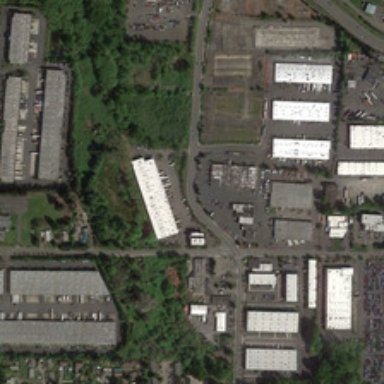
Some buildings and green trees are in an industrial area .